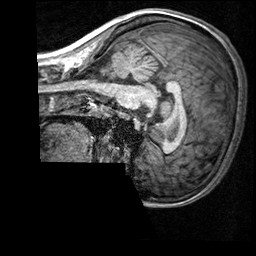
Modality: T1w
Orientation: sagittal
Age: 26
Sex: female
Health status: healthy
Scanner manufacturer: siemens
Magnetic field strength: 3 T
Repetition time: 2.3 s
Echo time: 0.00303 s